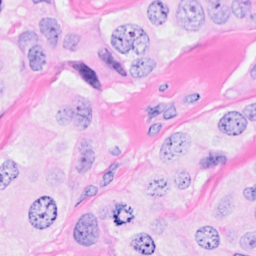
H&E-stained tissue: Breast